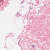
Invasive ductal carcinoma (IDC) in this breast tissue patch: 0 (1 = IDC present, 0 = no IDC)